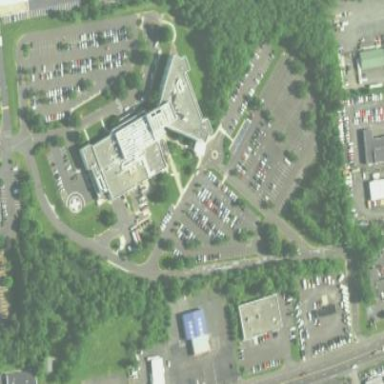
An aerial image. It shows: Hospital building.